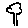
Label: tree